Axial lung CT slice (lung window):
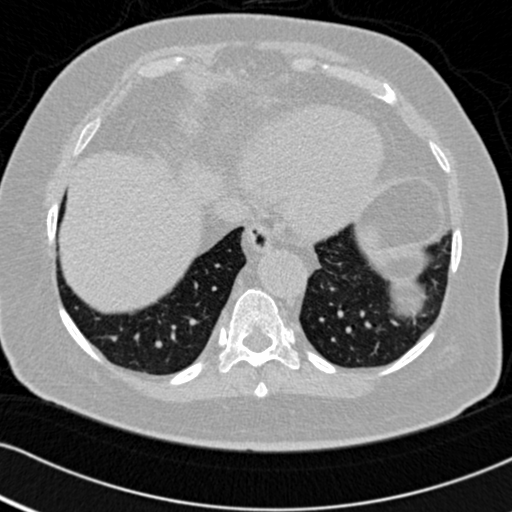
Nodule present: no